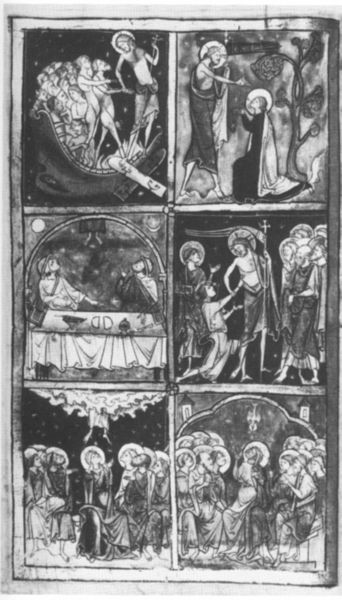
Titel: Psalter
Institution: Cambridge, Trinity College
Schlagwörter: gemälde, see, zeichnung, bibel, geschichte, felder, boot, garten, schiff, thomas, rechtecke, buch, religion, druck, seite, schwarz weis, heiligenschein, christus, jesus, hölle, erscheinung, heilige, abendmahl, register, jünger, sechs, heilig, maria magdalena, szenen, christentum, flugblatt, auferstehung, himmelfahrt, apostel, pfingsten, wunder, buchmalerei, leidensweg, genezareth, emmaus, emaus, vorhölle, 6, nole me tangere, heiligenscein, kreuzigungsgeschichte, fluglbatt, aendmahl